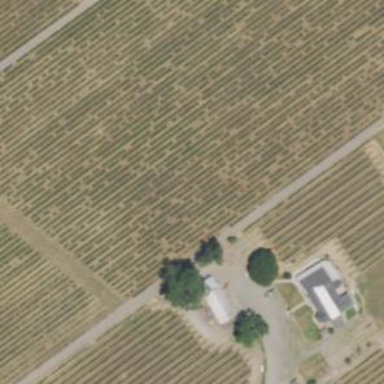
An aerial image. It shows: Vineyard where grapes are grown.